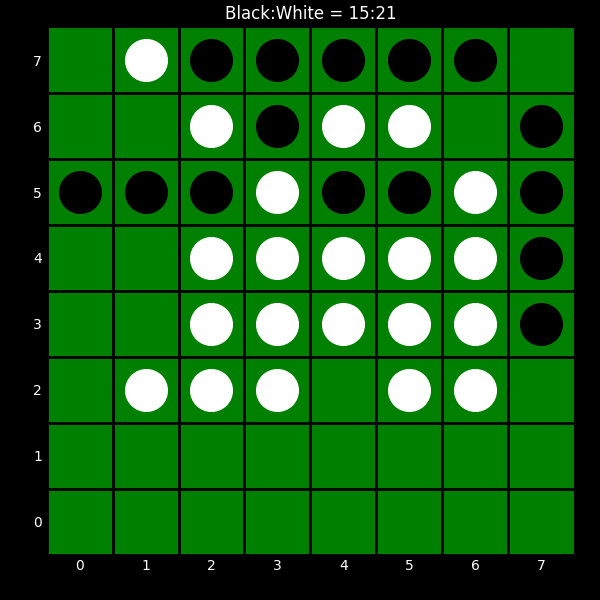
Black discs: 15
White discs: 21